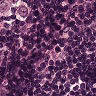
Metastatic tissue present: yes